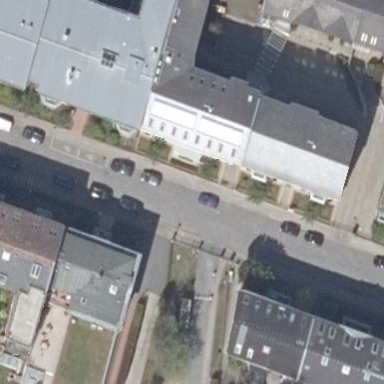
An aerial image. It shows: Historic office building with gabled roof.